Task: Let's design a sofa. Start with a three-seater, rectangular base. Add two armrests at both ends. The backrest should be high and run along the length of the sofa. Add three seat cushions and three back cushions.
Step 236:
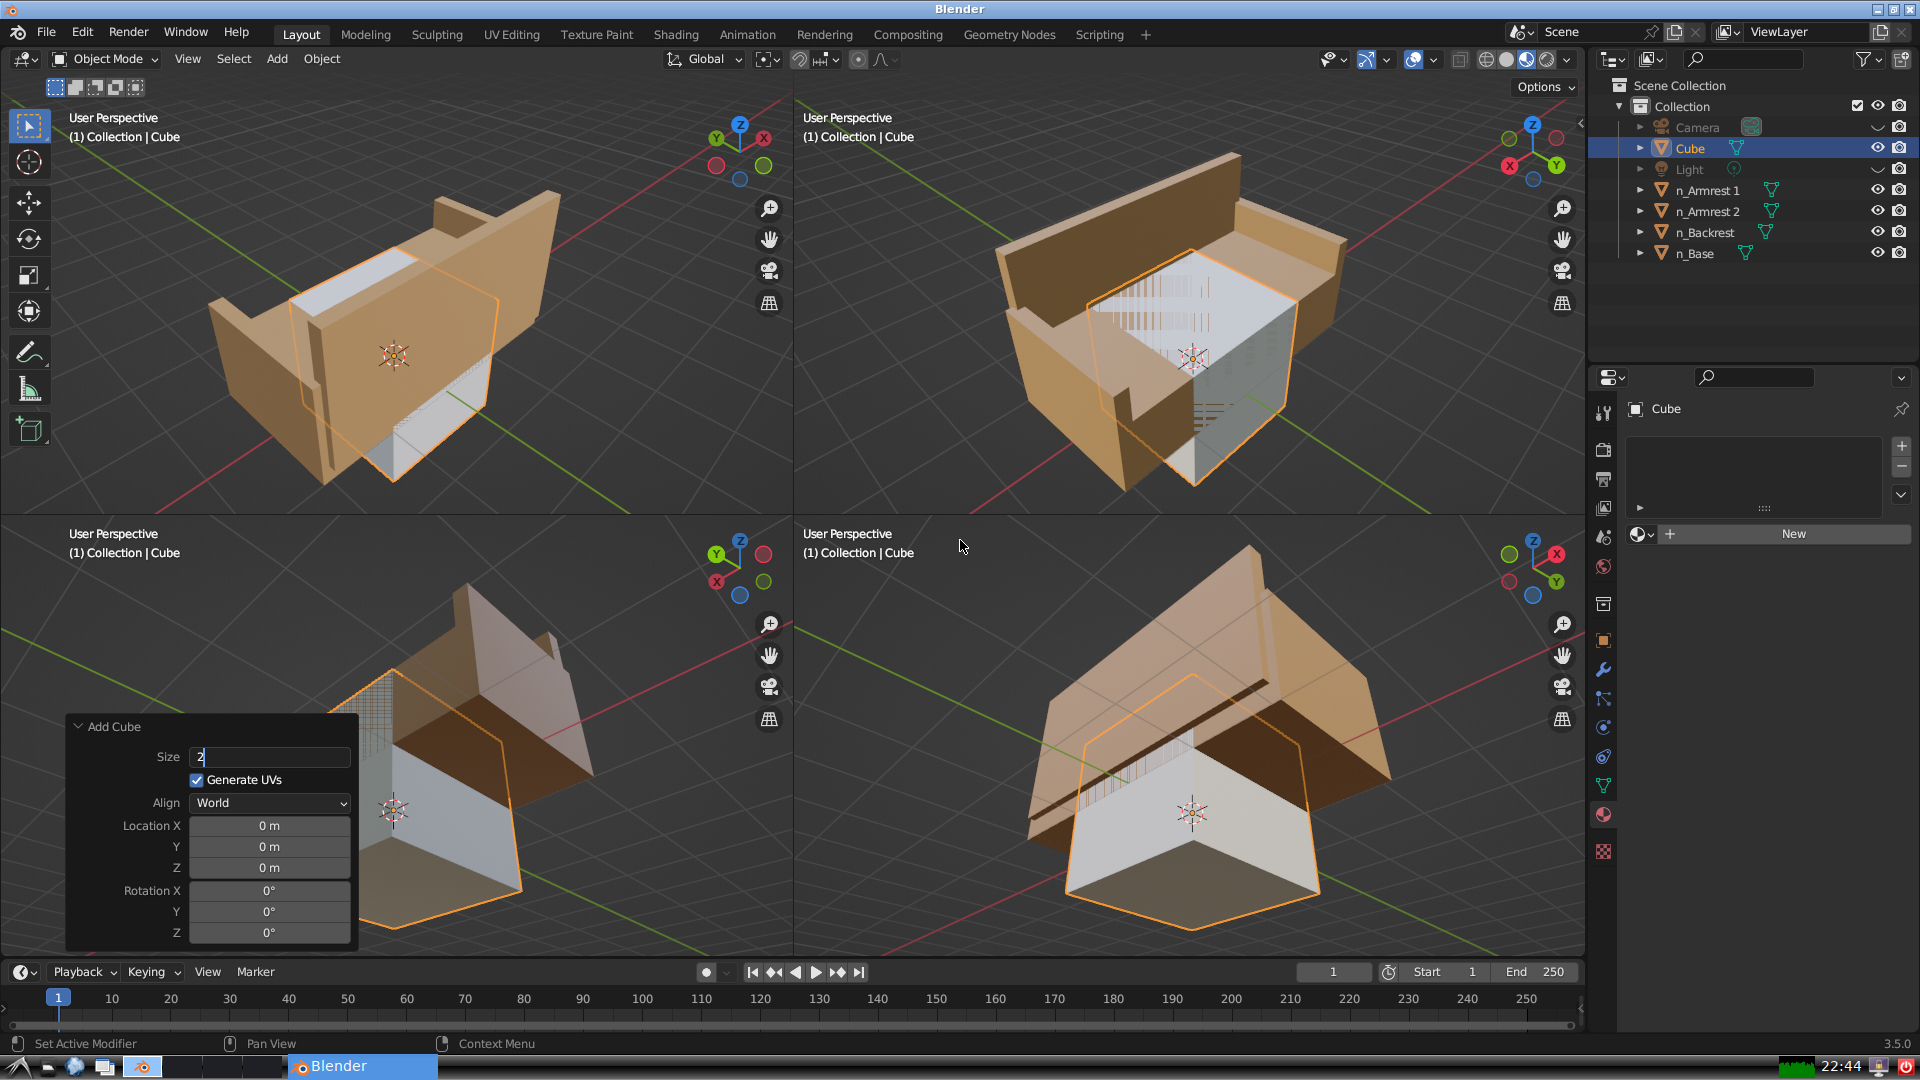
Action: {"key_press": ['Ctrl, Home']}